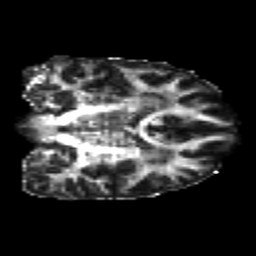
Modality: FA
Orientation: coronal
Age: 23
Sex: female
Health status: healthy
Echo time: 0.074 s